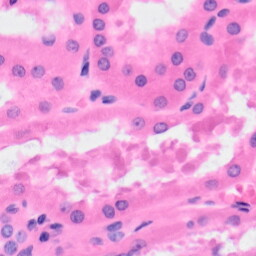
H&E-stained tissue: Kidney